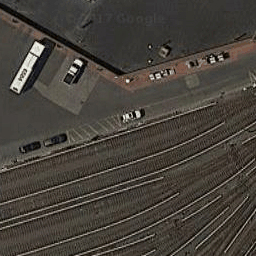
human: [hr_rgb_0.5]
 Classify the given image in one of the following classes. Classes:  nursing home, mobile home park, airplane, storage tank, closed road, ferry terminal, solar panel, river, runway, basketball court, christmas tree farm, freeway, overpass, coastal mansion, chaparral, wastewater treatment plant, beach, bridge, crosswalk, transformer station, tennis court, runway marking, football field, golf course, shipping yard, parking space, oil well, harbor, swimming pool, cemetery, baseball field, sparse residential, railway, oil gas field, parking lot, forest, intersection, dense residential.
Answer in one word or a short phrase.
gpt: railway